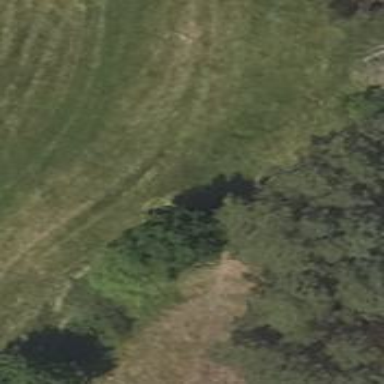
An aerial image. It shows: Deciduous tree with broadleaved leaves.